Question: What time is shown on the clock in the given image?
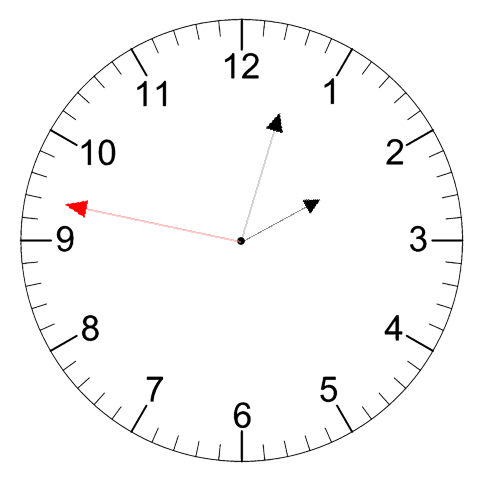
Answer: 02:02:47